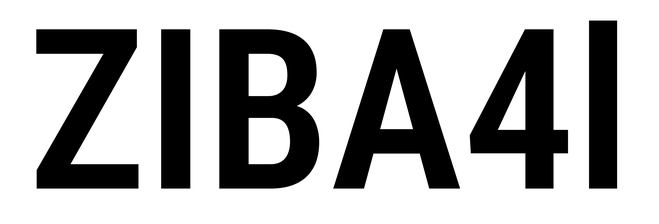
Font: Roboto_Condensed_SemiBold